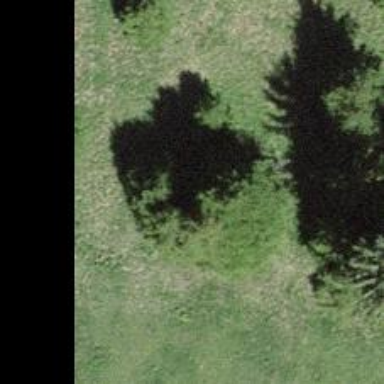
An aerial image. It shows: Beautiful tree in nature.